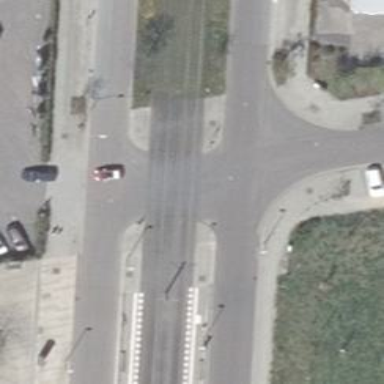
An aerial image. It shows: Tram level crossing on railway.